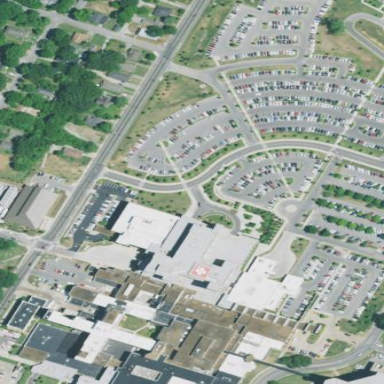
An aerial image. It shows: Hospital.